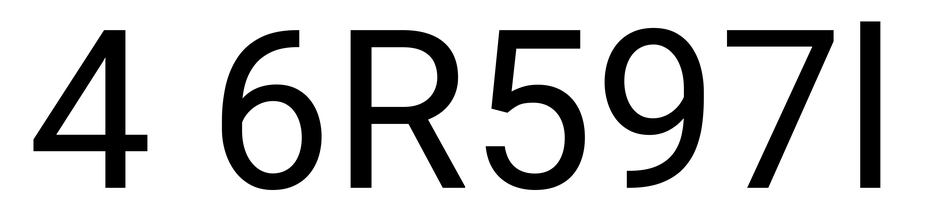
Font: Roboto_Regular